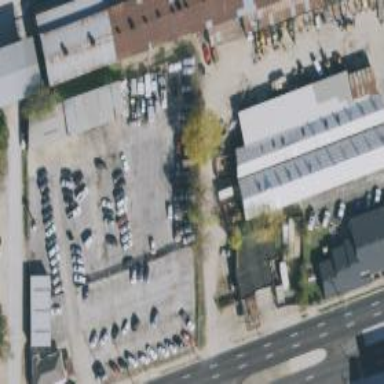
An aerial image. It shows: Warehouse.